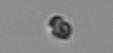
Label: Heterocapsa_rotundata